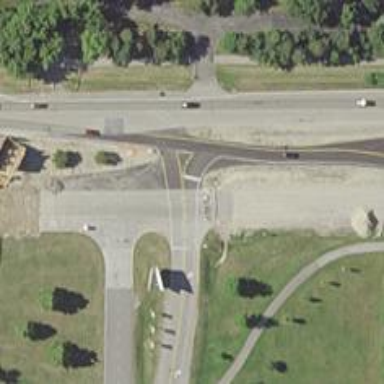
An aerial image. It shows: Secondary link road.